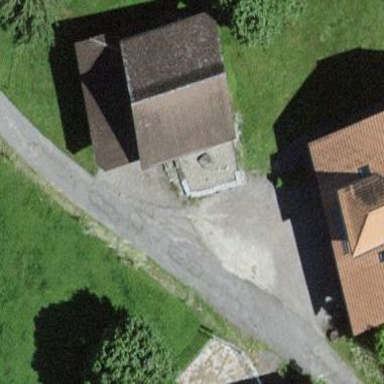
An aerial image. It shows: Barn.